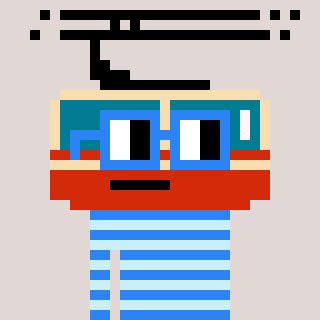
a pixel art character with square blue glasses, a tram wagon-shaped head and a cold-colored body on a warm background